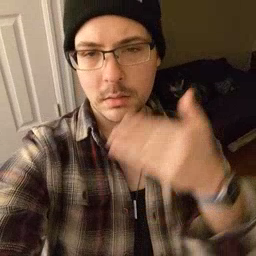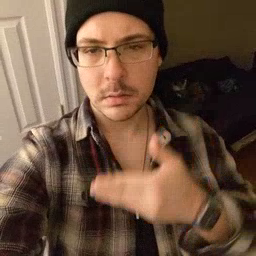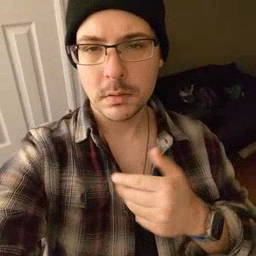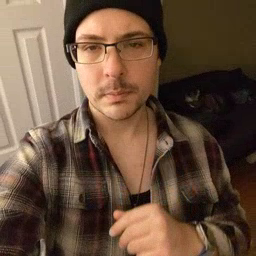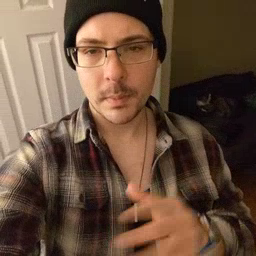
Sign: glasswindow